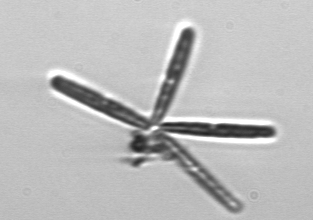
Label: Thalassionema